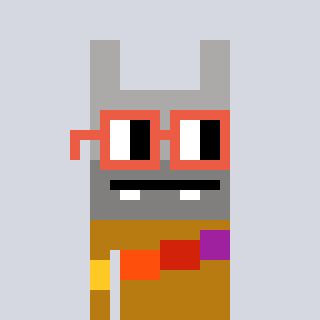
a pixel art character with square orange glasses, a rabbit-shaped head and a gold-colored body on a cool background